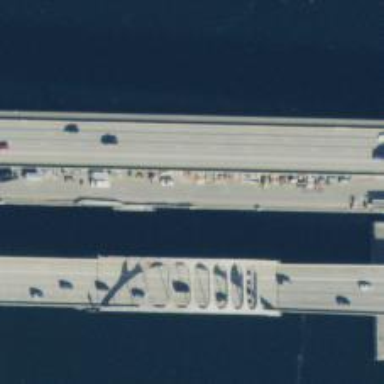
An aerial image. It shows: Bridge.